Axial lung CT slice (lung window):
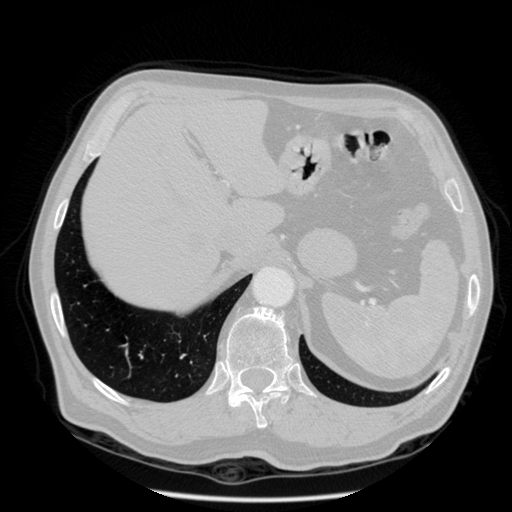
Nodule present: no